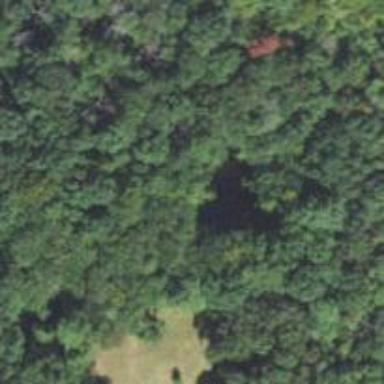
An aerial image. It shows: Mixed woodland area with various types of leaves.